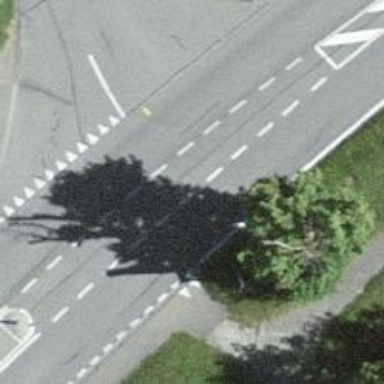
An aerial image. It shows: Secondary road.